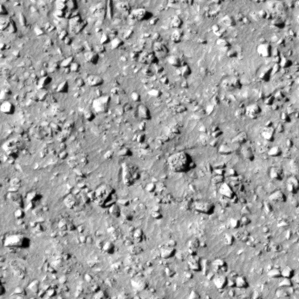
Label: non_frost